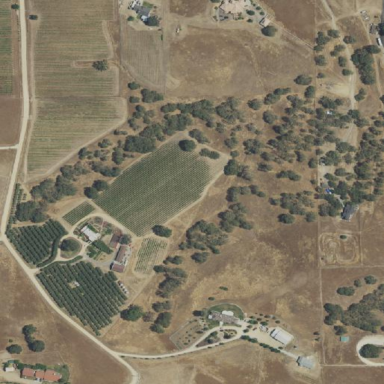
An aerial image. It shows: Vineyard where grapes are grown.